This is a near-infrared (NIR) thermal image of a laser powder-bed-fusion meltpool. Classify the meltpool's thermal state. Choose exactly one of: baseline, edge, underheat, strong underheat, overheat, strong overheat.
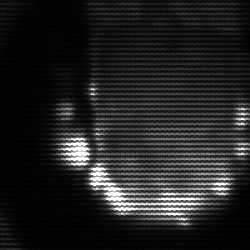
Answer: baseline